Question: I'm working on a project that is examining Colorectal Cancer. And i have some data that i want to filter with an Sql query. The problem is that some of the experiments have failed so that some of the samples are in another folder pointed with _2 or _3 if its the second or third time this experiment was tried.
My data looks as follows:

So i want to check if Sentrix_ID exists more than 1 time if so than the query should take the latest version _2 or _3 and so one. Is there any Query that will do that for me.
And the raw_data:
'''
ID Sample_Name Sample_Code Sample Sentrix_ID NorTum Pool_ID Sample_Group Sentrix_Position Folderdate opmerkingen
1835 99-02872T2 99-02872T2 99-02872 <PHONE> T2 GS0006564-OPA HNPCC_UV R001_C010 Exp060501 MLH1-UV
1836 97-5332T1 97-5332T1 97-<PHONE> T1 GS0006564-OPA MUTYH R001_C011 Exp060501 1105delC_G382D
1827 R02-81709N R02-81709N R02-81709 <PHONE> N GS0006563-OPA HNPCC_UV R001_C002 Exp060501 MSH2
492 t03-32120 N t03-32120 N t03-32120 1495455_2 N GS0006563-OPA TEM_TME_LOH R004_C005 Exp060920
484 t02-27628 N t02-27628 N t02-27628 1495455_2 N GS0006563-OPA TEM_TME_LOH R004_C004 Exp060920
478 t03-06297 B2 t03-06297 B2 t03-06297 1495455_2 B2 GS0006563-OPA TEM_TME_LOH R006_C003 Exp060920
479 t03-06297 B3 t03-06297 B3 t03-06297 1495455_2 B3 GS0006563-OPA TEM_TME_LOH R007_C003 Exp060920
'''
Thanks in advance
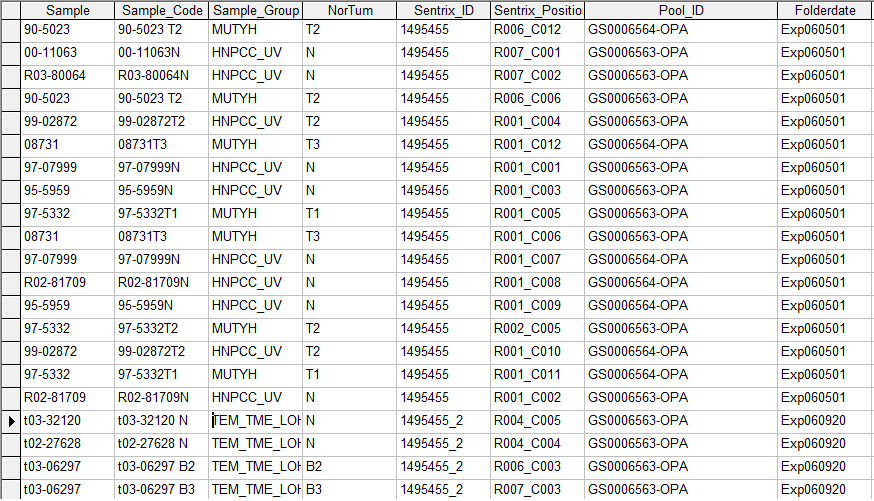
Answer: So you want to parse the value in your sentrix_id column into a prefix and suffix? You can use the instr() function to identify the position of the underscore, if any, unless you know the length of the prefix is always the same.
Try something like
'''
select *,
left(sentrix_id,8) as prefix,
iif(len(sentrix_id) = 8 ,"",mid(sentrix_id,10)) as suffix
from table
'''
if you create a new query with equivalent sql, you should see two additional rows in your table, one for the ID and one for the version suffix.
Then, using those query results in a second new query, you can group by prefix and return the max(suffix).